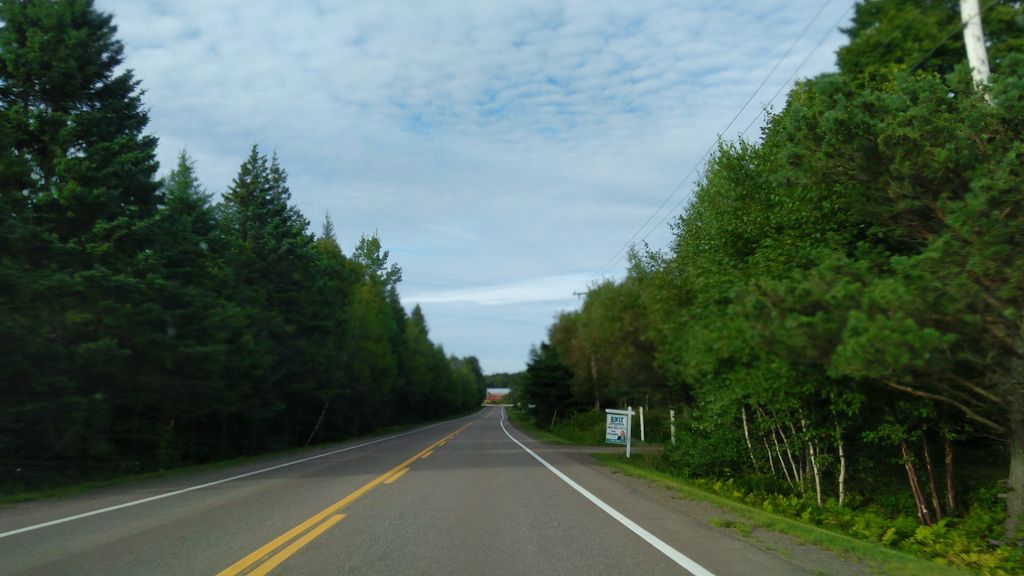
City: charlottetown